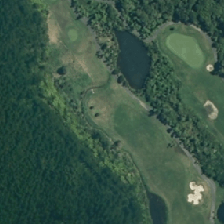
Land cover: urban_parkland